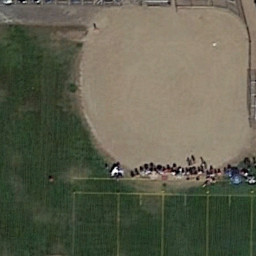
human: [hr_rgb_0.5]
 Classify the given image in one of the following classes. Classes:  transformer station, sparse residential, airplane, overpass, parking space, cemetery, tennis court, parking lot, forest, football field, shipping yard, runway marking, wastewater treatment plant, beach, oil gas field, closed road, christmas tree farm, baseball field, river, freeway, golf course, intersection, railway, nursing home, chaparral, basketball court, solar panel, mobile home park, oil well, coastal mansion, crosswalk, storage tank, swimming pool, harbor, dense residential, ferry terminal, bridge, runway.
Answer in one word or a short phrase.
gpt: baseball field